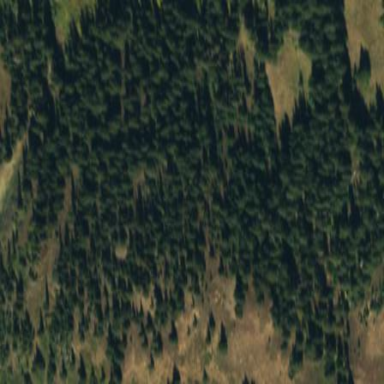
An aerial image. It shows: Coniferous woodland area.